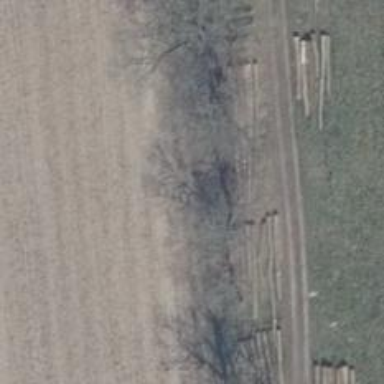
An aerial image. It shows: Row of trees in natural setting.